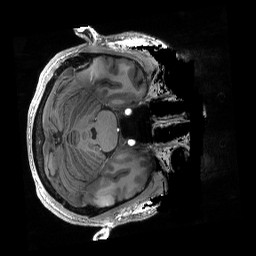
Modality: T1w
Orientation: axial
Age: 24
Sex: female
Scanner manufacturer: siemens
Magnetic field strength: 6.98 T
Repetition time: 2.53 s
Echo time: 0.00176 s